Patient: sex F, age 74
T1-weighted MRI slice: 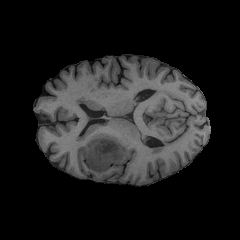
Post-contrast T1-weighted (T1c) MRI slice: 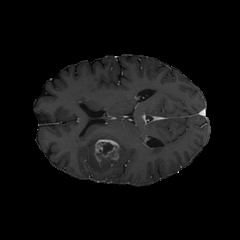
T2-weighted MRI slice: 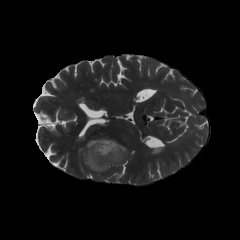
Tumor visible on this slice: yes
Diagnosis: Glioblastoma, IDH-wildtype
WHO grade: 4